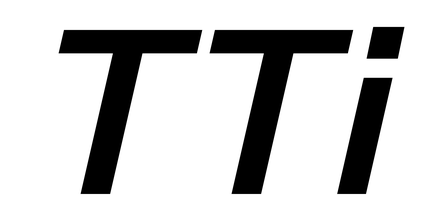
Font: InstrumentSans-Italic_SemiBold_Italic